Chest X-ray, PA view. Patient: 31 years old, sex M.
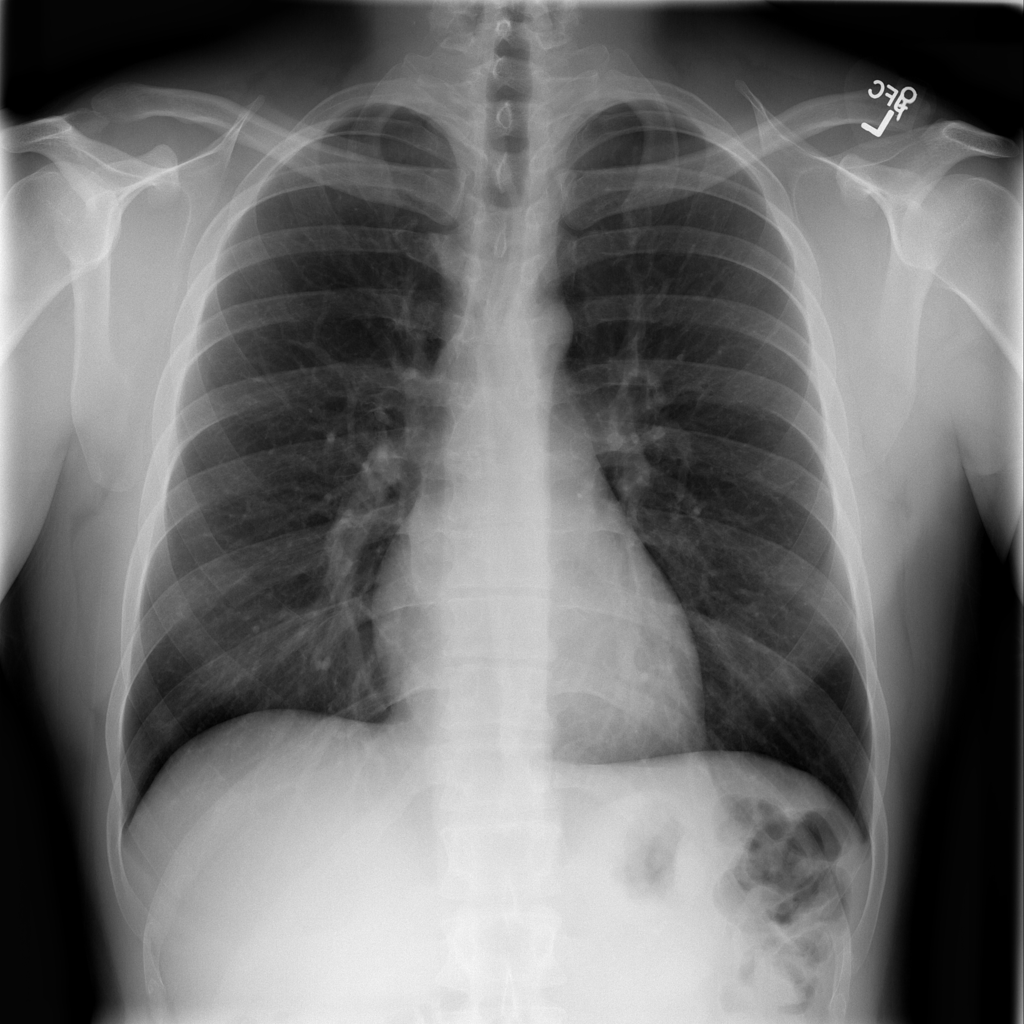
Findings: No Finding